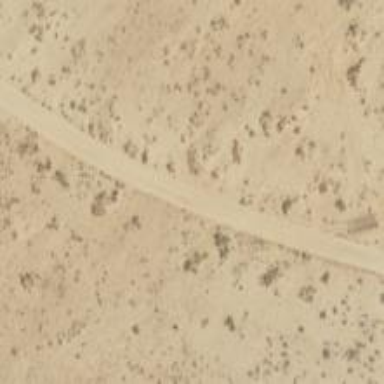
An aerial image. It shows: Tertiary road.